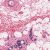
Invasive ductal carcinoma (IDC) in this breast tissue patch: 0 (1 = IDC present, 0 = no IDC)